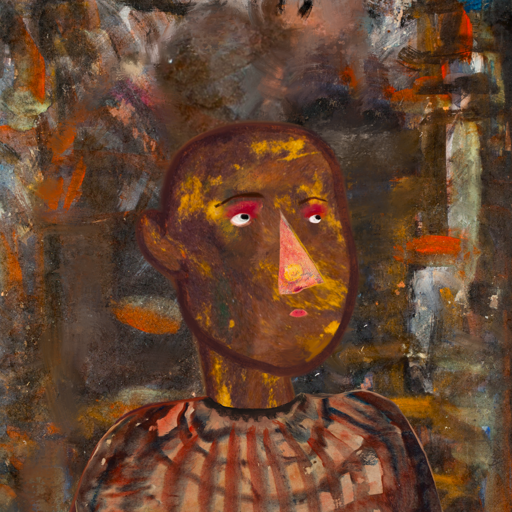
Background: GypsyQueen, Head And Neck Side: Comrade, Face Side: Irani, Bust: Orphan, Hair Side: Blank, Head Accessory: Blank, Second Necklace: Blank, Necklace: Blank, Baby: Blank